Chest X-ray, AP view. Patient: 34 years old, sex M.
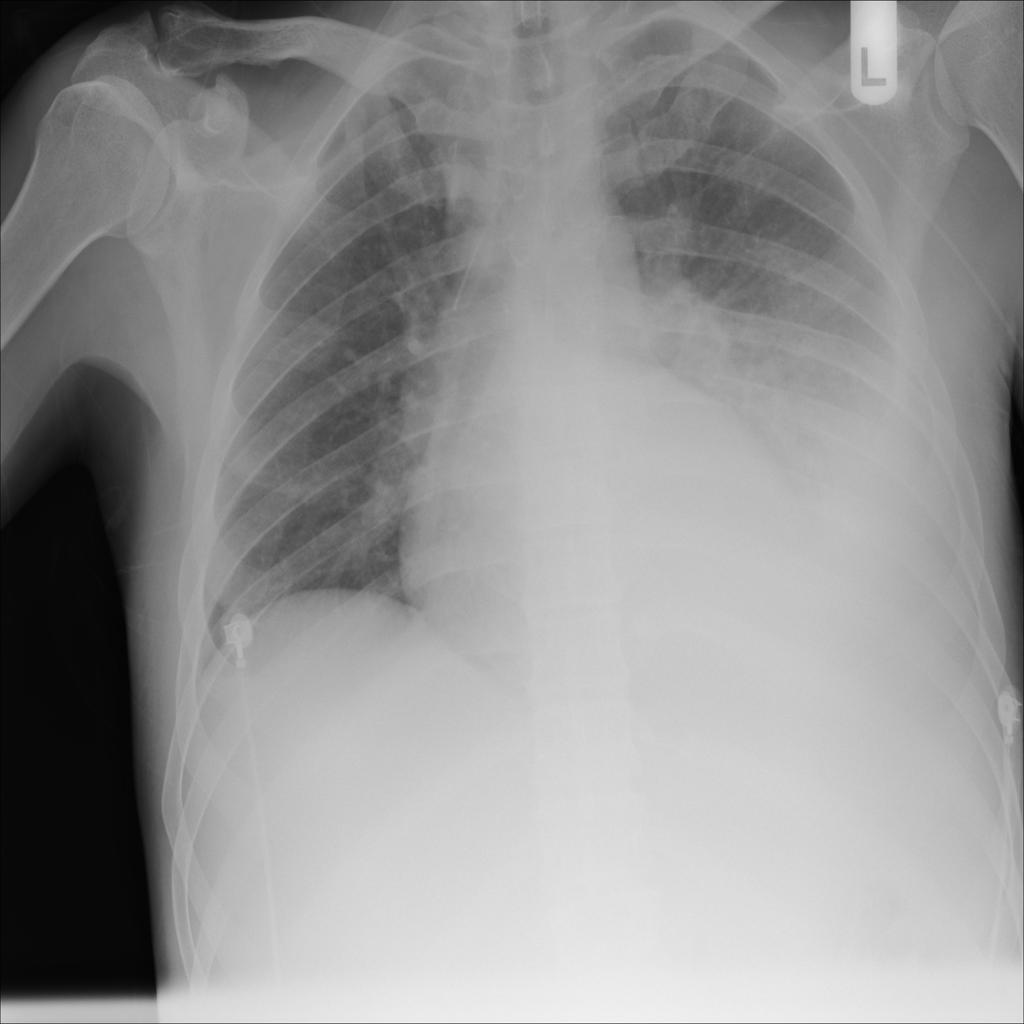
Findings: Effusion, Infiltration